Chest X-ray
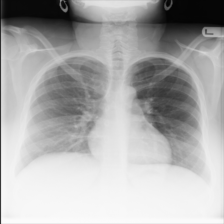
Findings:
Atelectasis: negative
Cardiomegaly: negative
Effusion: negative
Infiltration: negative
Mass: negative
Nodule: negative
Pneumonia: negative
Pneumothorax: negative
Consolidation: negative
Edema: negative
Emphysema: negative
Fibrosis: negative
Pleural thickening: negative
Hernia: negative